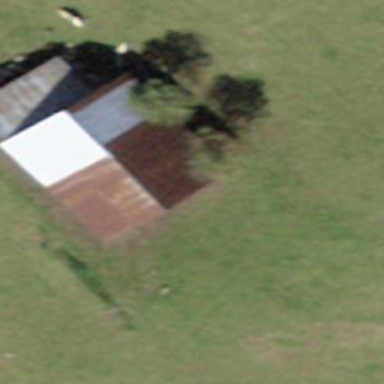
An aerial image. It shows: Simple house.